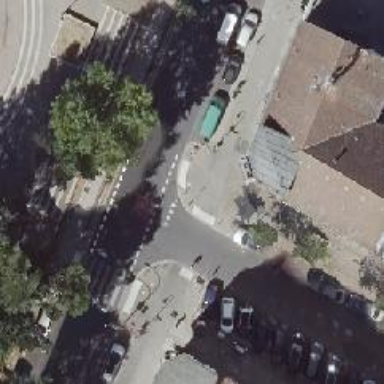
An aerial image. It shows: Unmarked crossing with kerb extensions on both sides of the road.